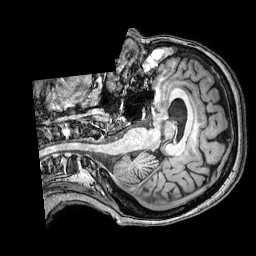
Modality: T1w
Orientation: axial
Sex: female
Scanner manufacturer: philips
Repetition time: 0.008266 s
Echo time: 0.00384 s